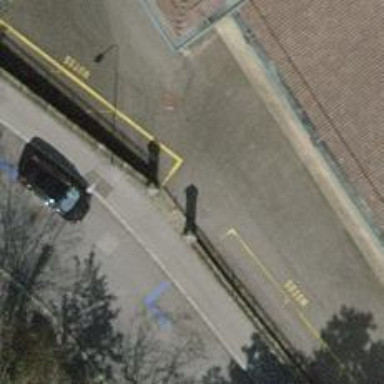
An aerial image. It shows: Bollard.